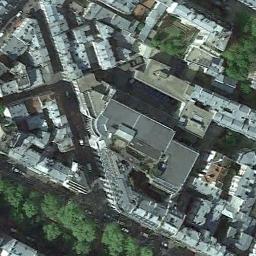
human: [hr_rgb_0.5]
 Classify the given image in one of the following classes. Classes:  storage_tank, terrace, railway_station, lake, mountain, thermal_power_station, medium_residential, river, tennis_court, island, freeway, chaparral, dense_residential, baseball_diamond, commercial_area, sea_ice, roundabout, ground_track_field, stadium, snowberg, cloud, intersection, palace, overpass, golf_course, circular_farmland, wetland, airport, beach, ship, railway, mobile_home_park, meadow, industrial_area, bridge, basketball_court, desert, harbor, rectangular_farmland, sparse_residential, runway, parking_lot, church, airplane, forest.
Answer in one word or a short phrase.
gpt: commercial_area